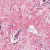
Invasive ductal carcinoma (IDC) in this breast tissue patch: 0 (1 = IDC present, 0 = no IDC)